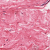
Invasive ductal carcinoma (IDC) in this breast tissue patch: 0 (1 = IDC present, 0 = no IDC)